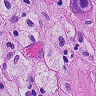
Metastatic tissue present: yes